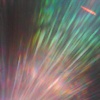
Label: sunburn